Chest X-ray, PA view. Patient: 58 years old, sex M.
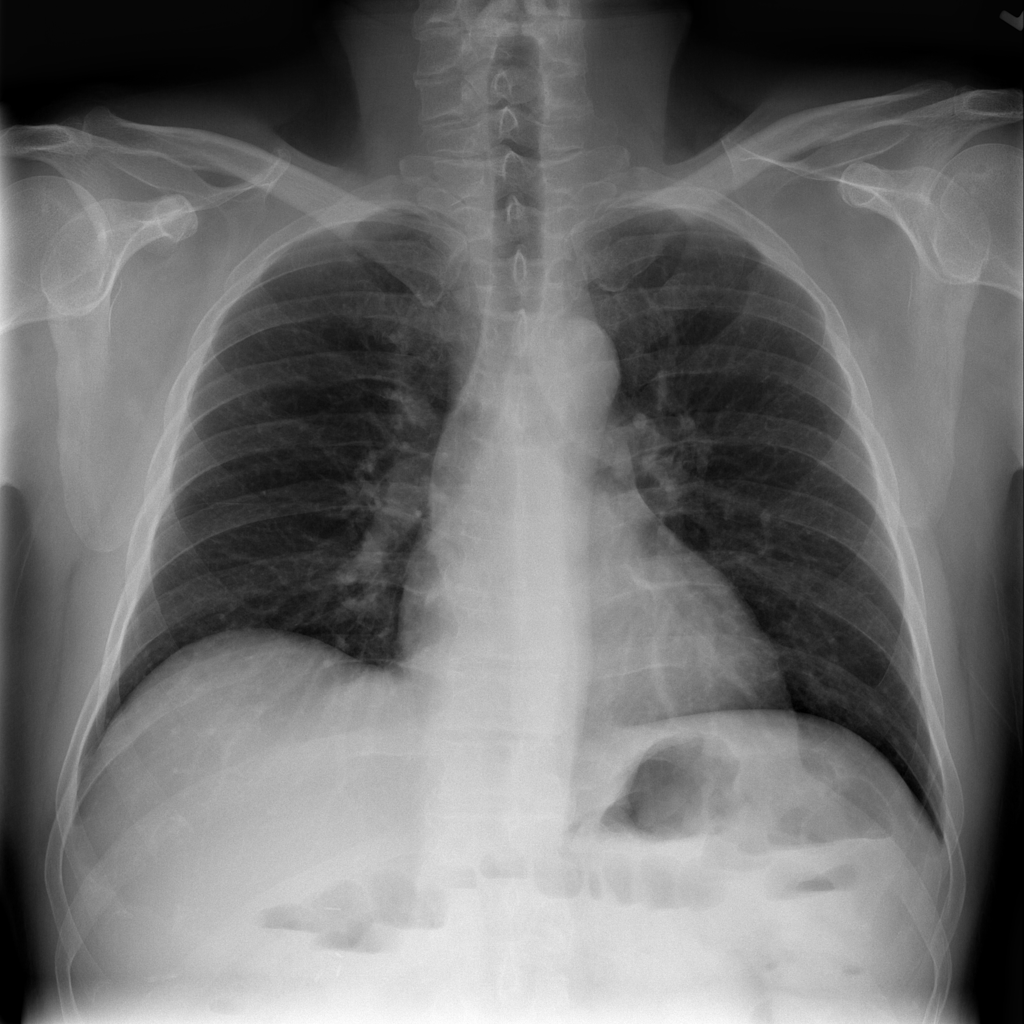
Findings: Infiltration